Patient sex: M
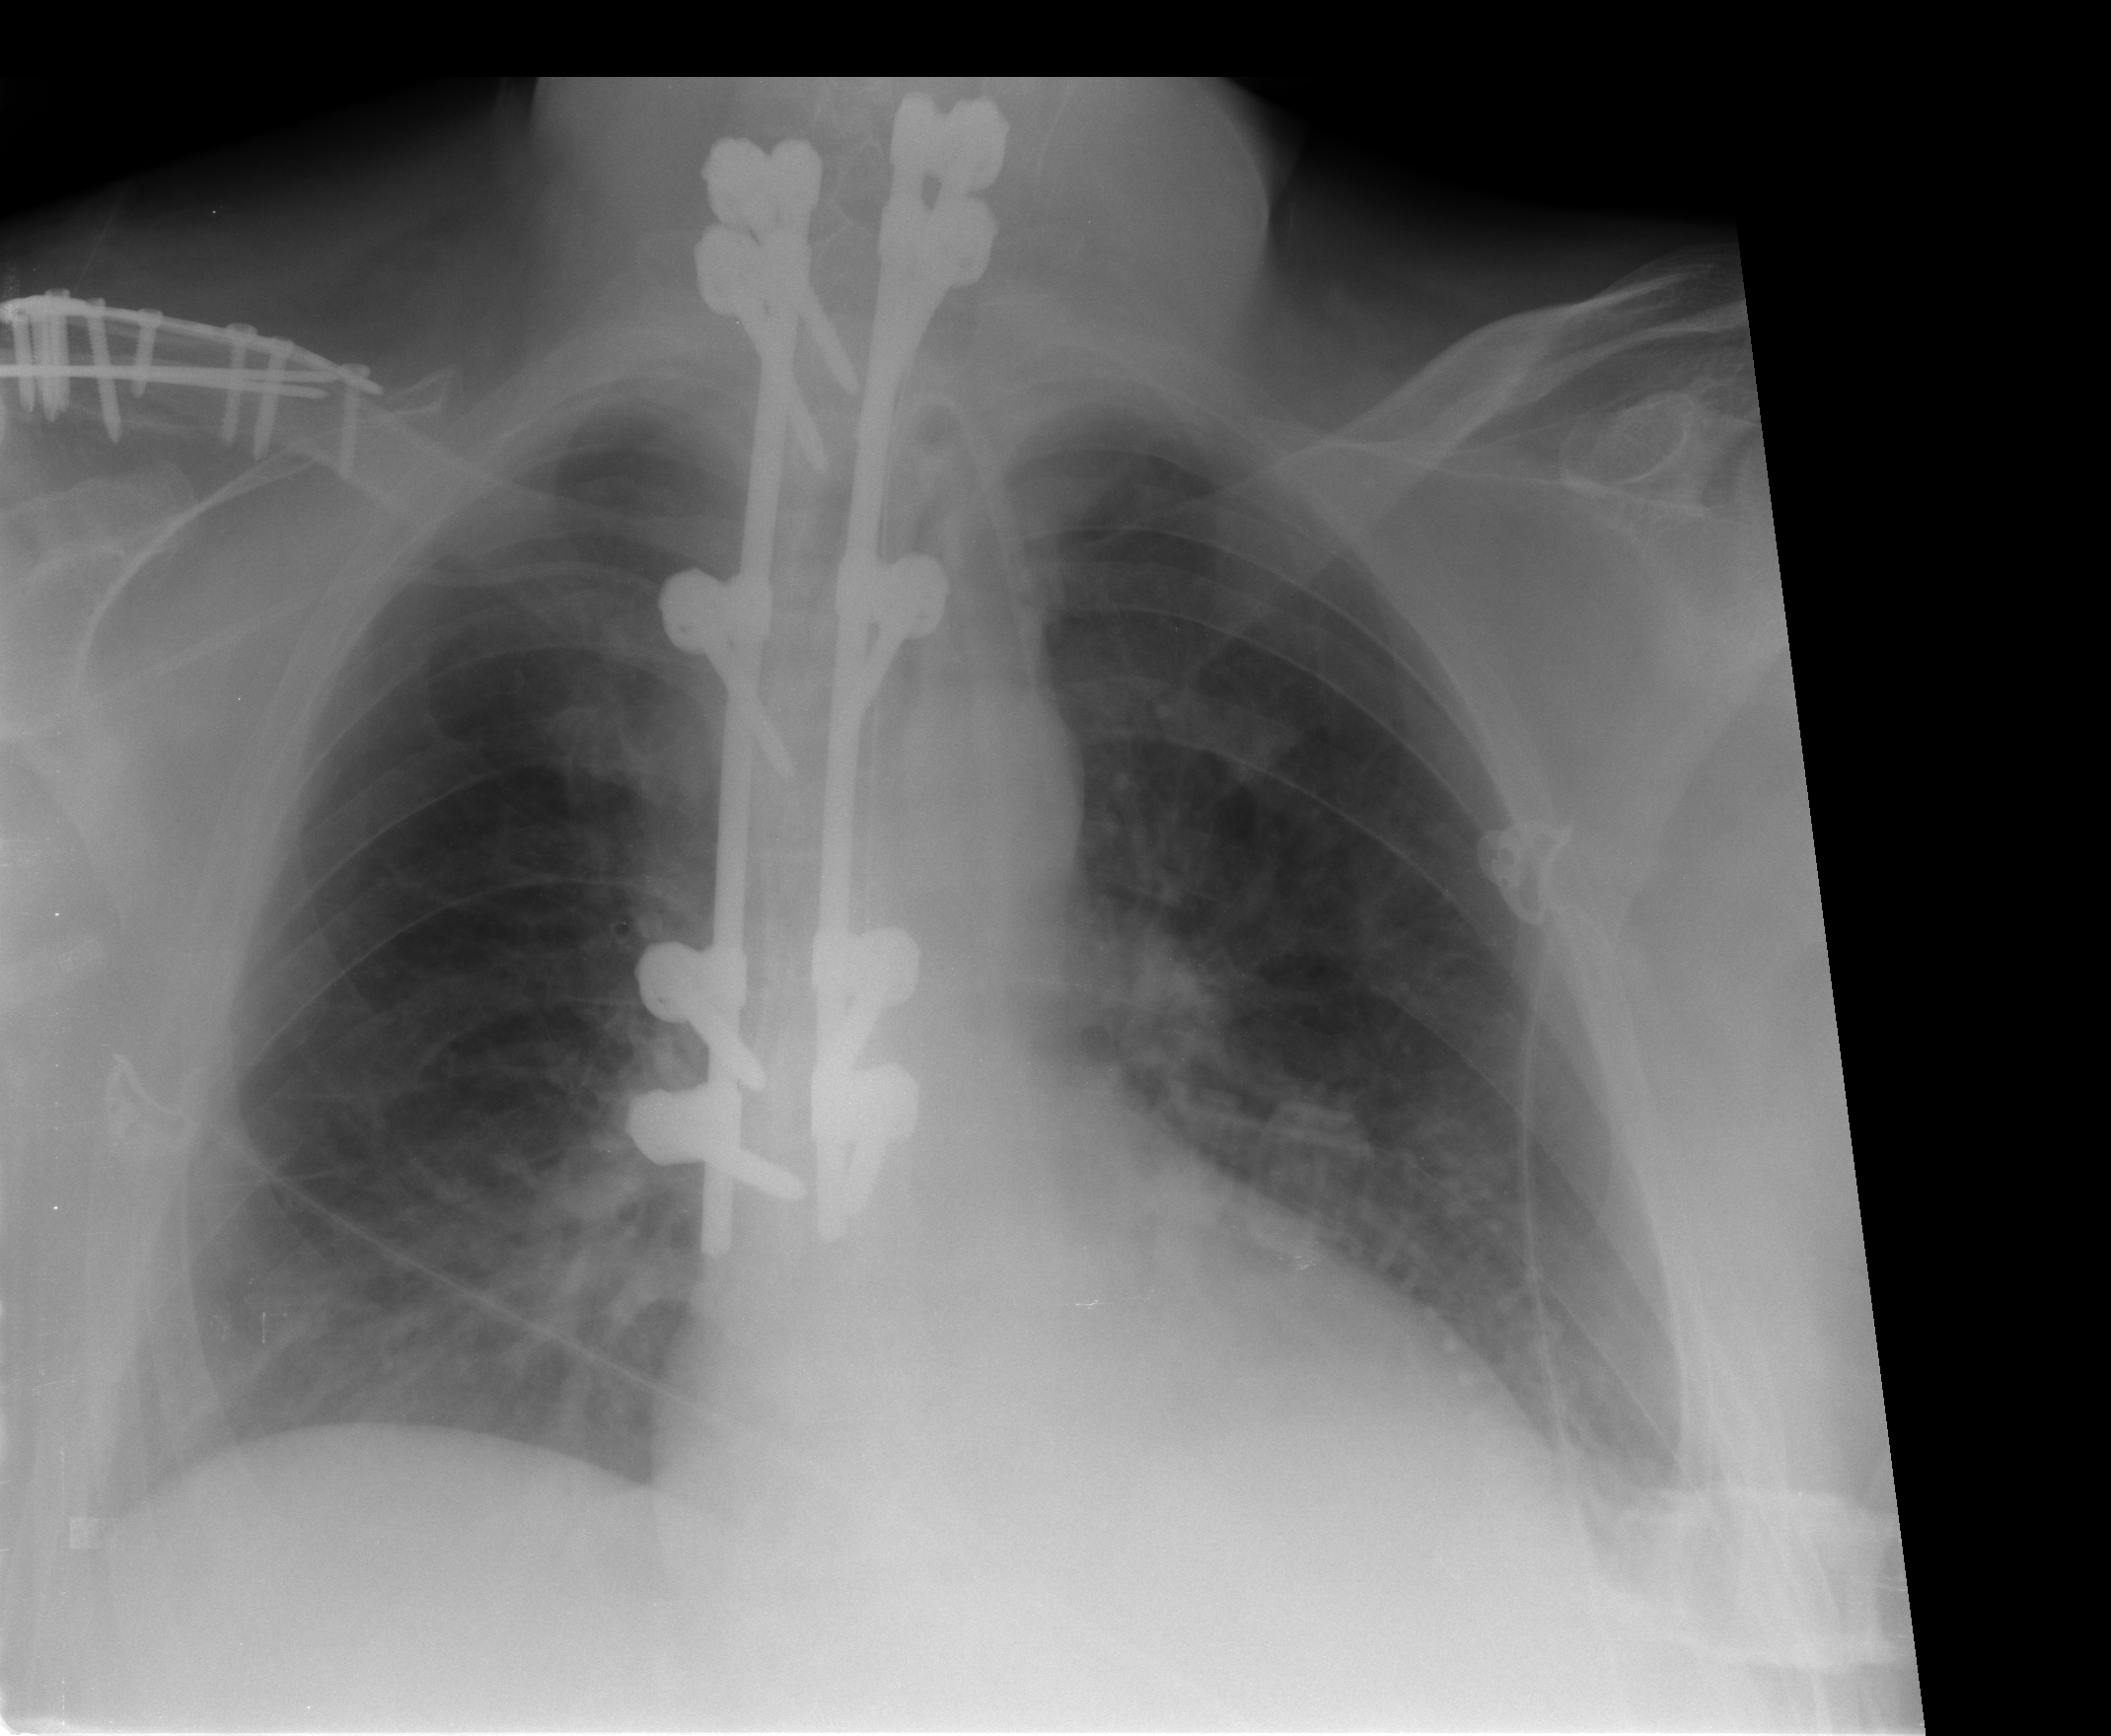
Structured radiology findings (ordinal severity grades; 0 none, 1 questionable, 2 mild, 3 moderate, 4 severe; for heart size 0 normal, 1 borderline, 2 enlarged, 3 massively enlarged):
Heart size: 1
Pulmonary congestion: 1
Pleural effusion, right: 0
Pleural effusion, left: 1
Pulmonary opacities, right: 0
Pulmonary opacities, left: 0
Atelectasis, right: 0
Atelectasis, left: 0